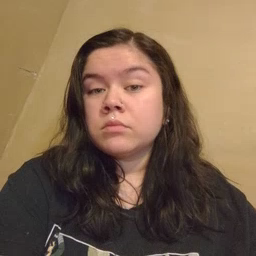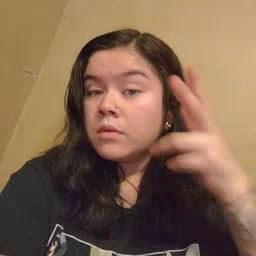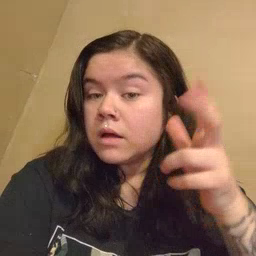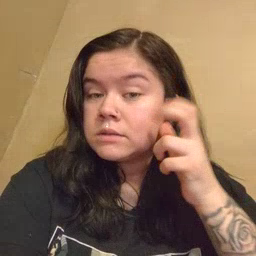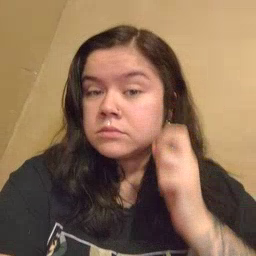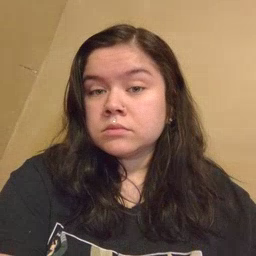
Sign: listen